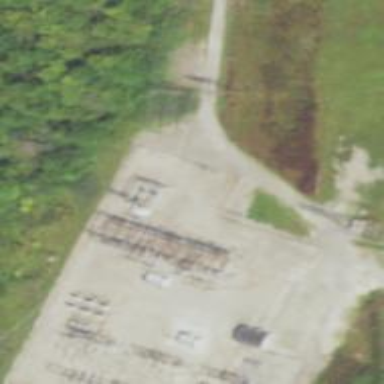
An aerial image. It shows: Power tower.